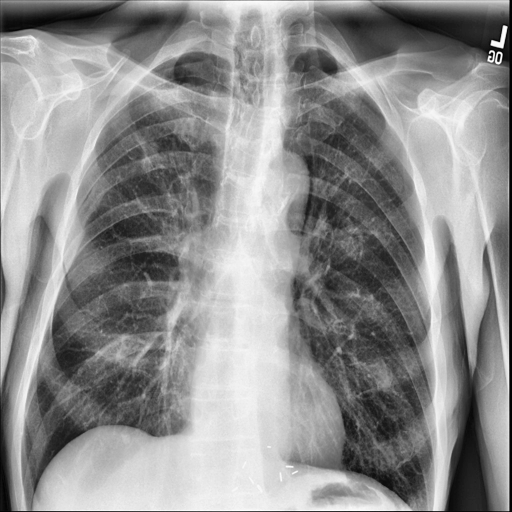
Finding: NORMAL